Question: I found a bug with select tag in IE 9... In IE 10 and 11, FF, Chrome, Safari everything works fine, but in IE 9 - when list with options become visible, it's going over , browser window and monitor display:

May I somehow manually set height of options list, or set count of visible options (before scrolling) using CSS and JS?
P.S. it's just select tag and many options inside.
Please, help. Thanks.
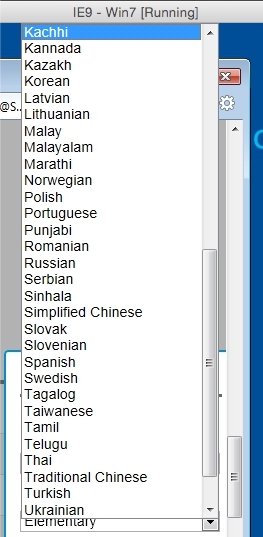
Answer: You cannot because the select box is a system control.
Example <URL>